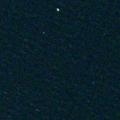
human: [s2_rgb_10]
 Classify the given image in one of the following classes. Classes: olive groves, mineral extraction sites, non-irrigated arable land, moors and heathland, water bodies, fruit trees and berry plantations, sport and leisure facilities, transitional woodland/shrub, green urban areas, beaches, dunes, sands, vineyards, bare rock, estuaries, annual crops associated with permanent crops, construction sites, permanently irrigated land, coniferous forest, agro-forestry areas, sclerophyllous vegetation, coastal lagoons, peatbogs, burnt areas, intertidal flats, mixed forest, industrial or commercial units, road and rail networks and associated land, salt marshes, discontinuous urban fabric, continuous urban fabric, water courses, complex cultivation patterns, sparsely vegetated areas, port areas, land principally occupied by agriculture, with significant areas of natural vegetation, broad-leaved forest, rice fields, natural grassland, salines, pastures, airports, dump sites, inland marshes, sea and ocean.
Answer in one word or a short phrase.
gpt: sea and ocean